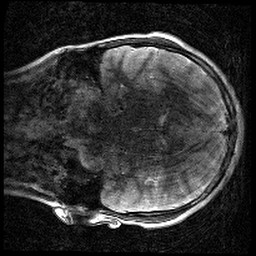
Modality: T2w
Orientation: coronal
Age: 11
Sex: male
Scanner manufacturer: siemens
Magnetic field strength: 3 T
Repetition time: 9.23 s
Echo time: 0.067 s